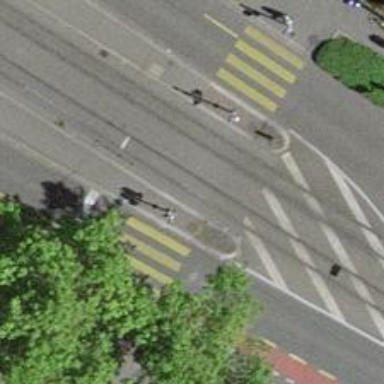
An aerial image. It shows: Uncontrolled railway crossing.